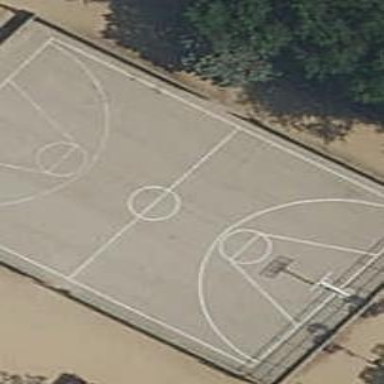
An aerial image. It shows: Basketball court located in leisure land pitch.